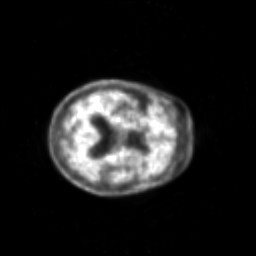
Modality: PET
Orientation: axial
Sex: female
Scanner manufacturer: siemens